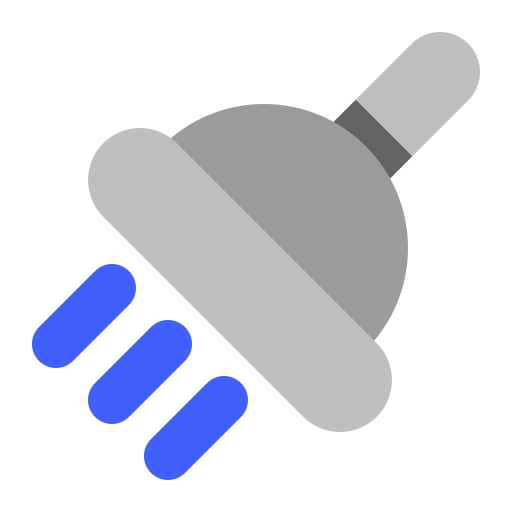
shower flat